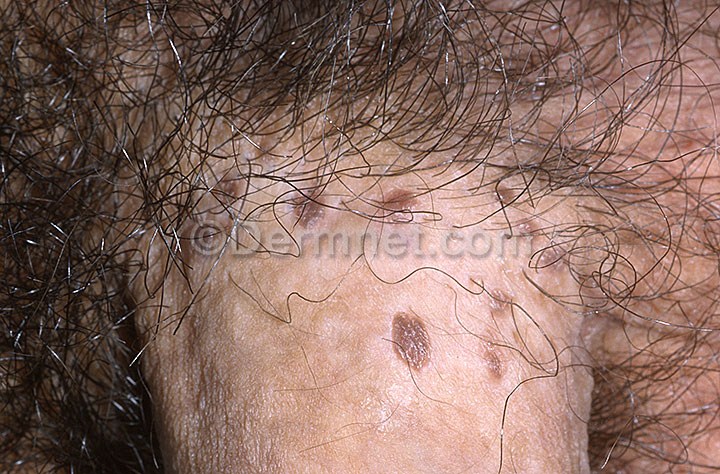
Disease: Herpes HPV and other STDs Photos